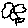
Label: flower